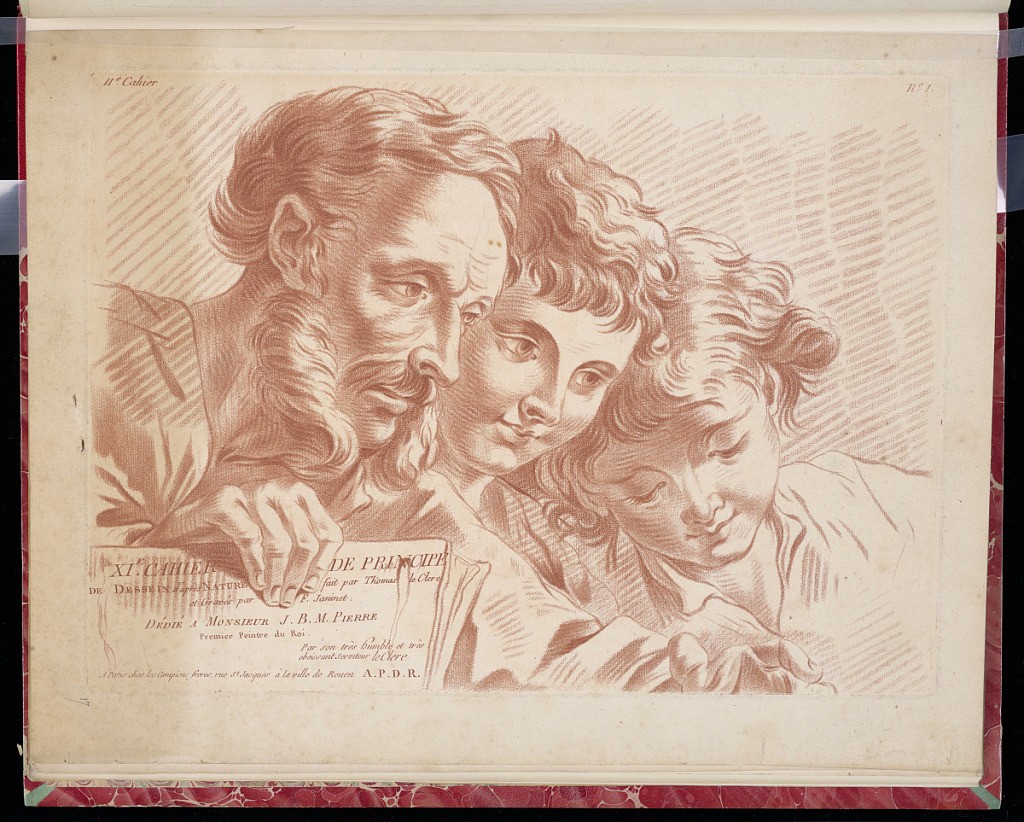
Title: Title Page
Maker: Pierre Thomas Le Clerc, French, ca. 1740 - ca. 1796
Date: ca. 1780
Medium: Crayon-manner with red ink on laid paper
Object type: Print
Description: Title page for a series of figure studies for the education of artists and amateurs, printed in red ink in the crayon manner. The heads and upper torsos of a bearded man and two young boys, sitting close together. The man holds a volume or sheets of paper with the title and publisher's address lettered, in the lower left corner. The plate is numbered.